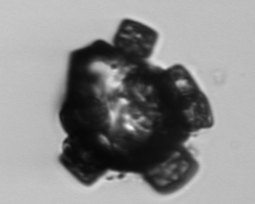
Label: Delphineis